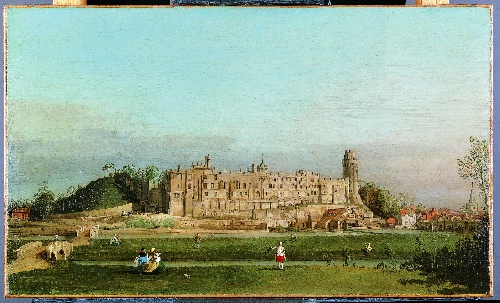
Title: Warwick Castle
Artist: Canaletto (Giovanni Antonio Canal)
Artist bio: Italian, Venice 1697–1768 Venice
Date: 1748
Object type: Painting
Classification: Paintings
Medium: Oil on canvas
Dimensions: 16 7/8 × 28 1/4 in. (42.9 × 71.8 cm)
Department: European Paintings
Credit line: Bequest of Mrs. Charles Wrightsman, 2019
Accession year: 2019
Repository: Metropolitan Museum of Art, New York, NY
Tags: Castles|Bridges|Fishing|Rivers